Field crop: maize
Growth stage: 2
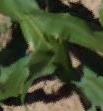
Species: maize